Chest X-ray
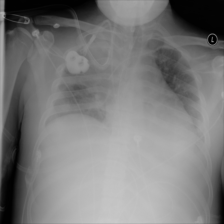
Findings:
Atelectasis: negative
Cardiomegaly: negative
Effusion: negative
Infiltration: negative
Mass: positive
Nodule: negative
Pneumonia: positive
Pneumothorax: negative
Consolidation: negative
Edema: negative
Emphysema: negative
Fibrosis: negative
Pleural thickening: negative
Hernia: negative